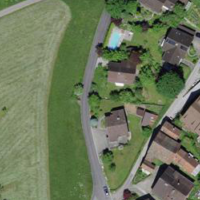
EUNIS habitat code: 54
Species observed at this site:
Tanacetum vulgare